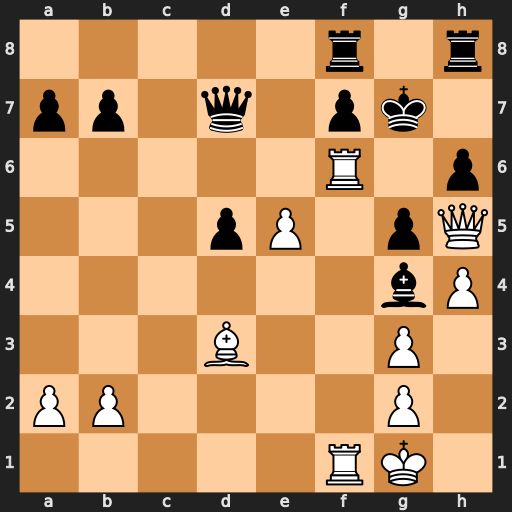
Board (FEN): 5r1r/pp1q1pk1/5R1p/3pP1pQ/6bP/3B2P1/PP4P1/5RK1
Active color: w
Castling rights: -
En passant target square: -
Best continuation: Rg6+ fxg6 Qxg6#